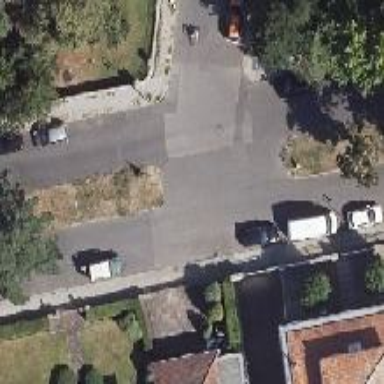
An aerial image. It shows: Asphalt road in residential area.